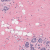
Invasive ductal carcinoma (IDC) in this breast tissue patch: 0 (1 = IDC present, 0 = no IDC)